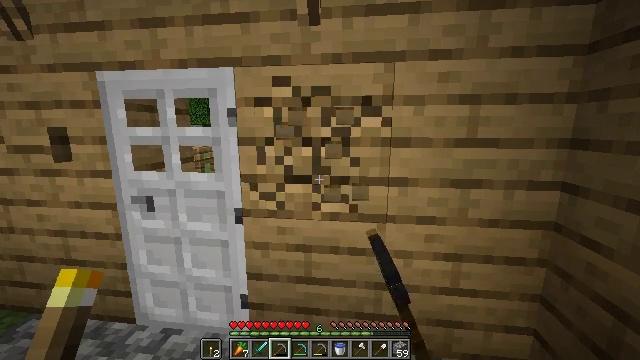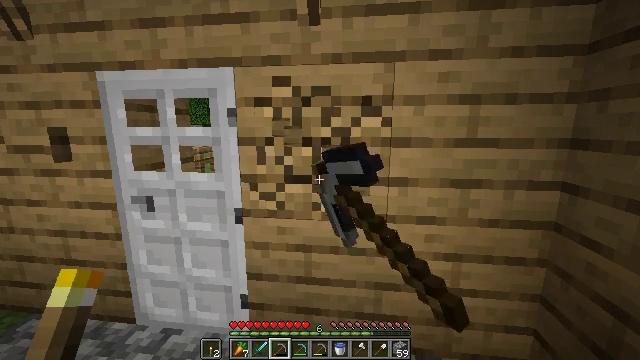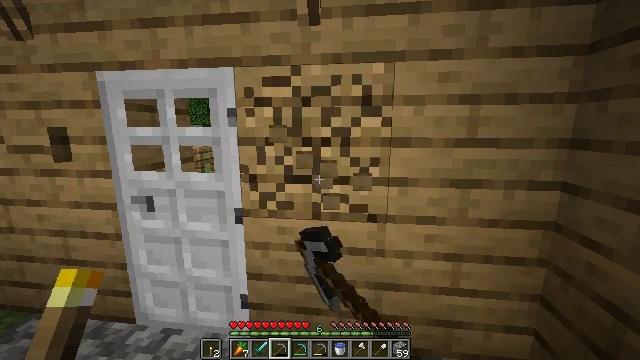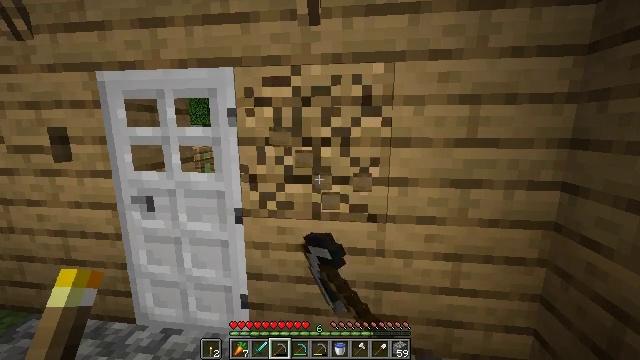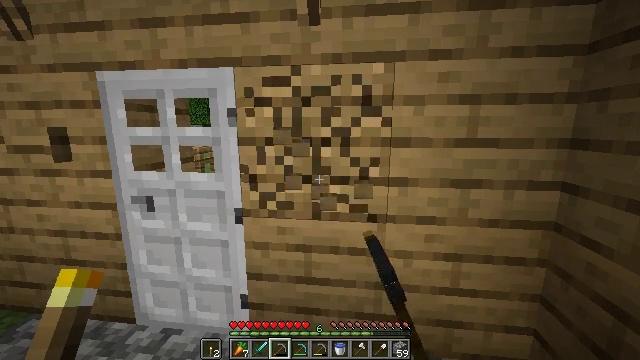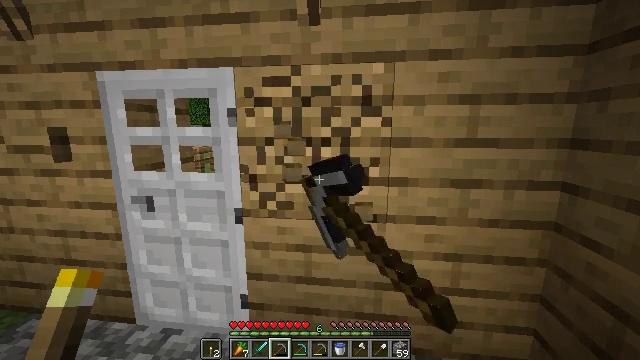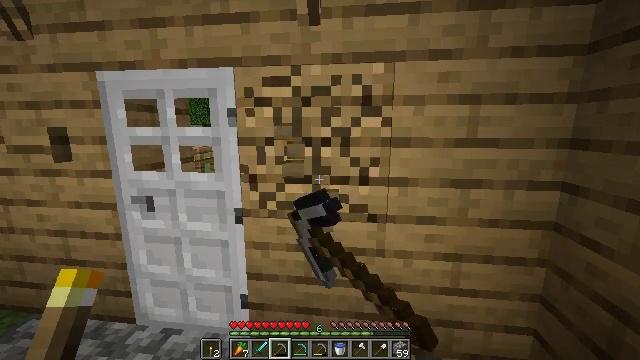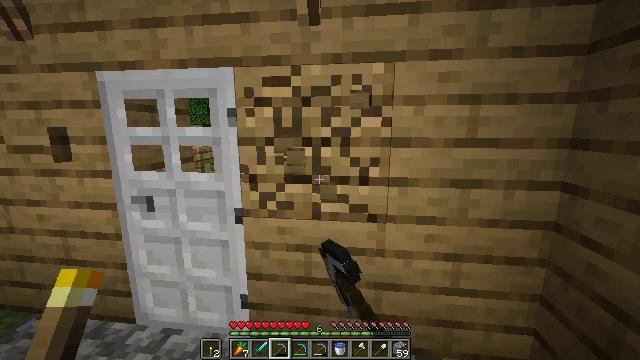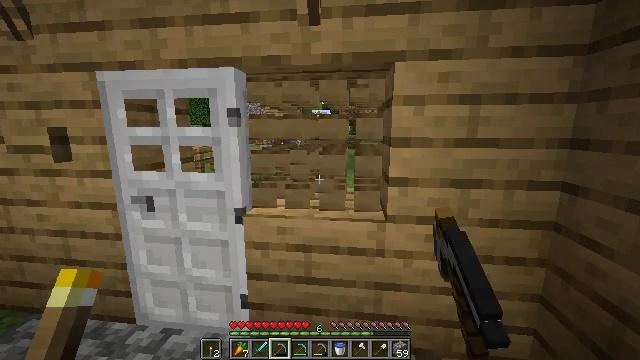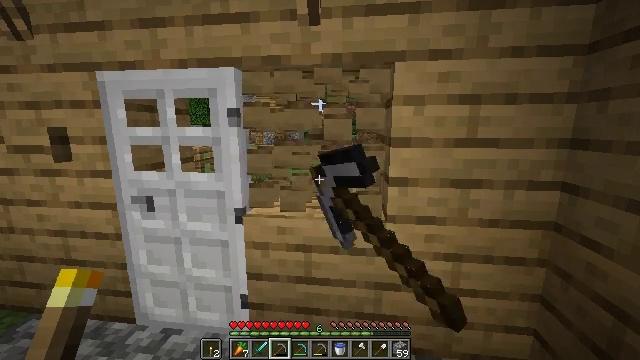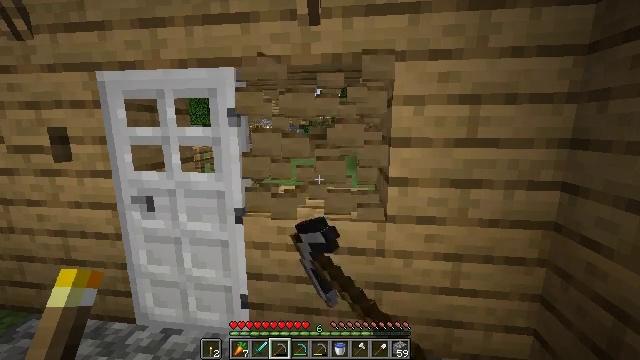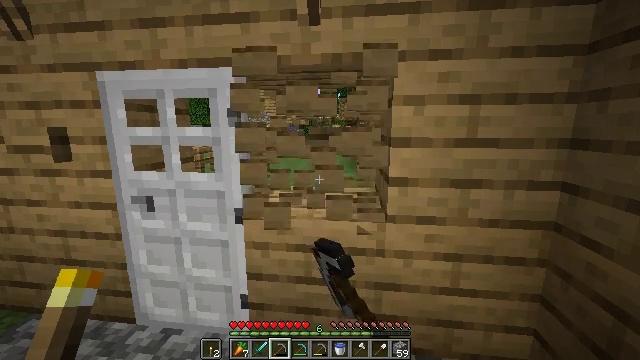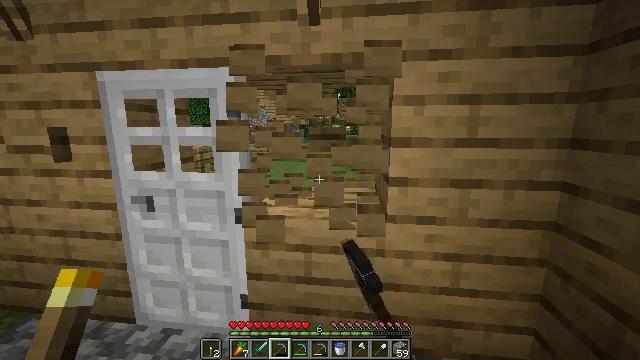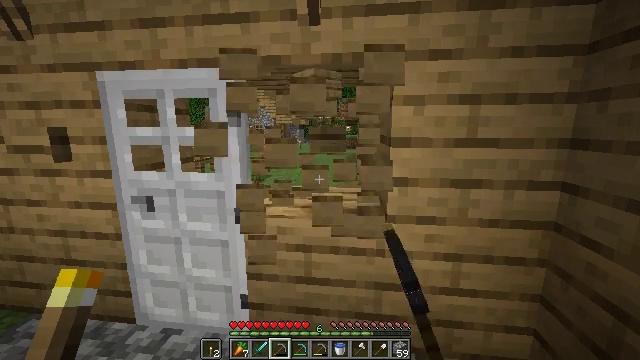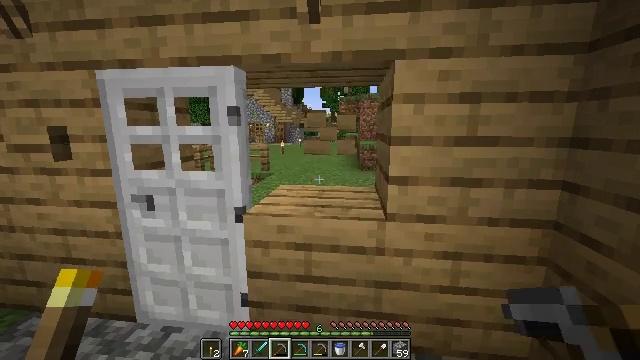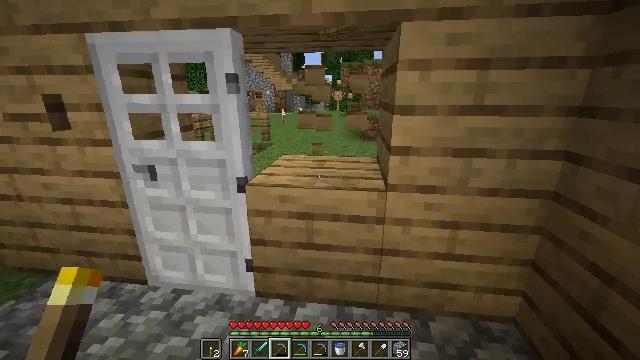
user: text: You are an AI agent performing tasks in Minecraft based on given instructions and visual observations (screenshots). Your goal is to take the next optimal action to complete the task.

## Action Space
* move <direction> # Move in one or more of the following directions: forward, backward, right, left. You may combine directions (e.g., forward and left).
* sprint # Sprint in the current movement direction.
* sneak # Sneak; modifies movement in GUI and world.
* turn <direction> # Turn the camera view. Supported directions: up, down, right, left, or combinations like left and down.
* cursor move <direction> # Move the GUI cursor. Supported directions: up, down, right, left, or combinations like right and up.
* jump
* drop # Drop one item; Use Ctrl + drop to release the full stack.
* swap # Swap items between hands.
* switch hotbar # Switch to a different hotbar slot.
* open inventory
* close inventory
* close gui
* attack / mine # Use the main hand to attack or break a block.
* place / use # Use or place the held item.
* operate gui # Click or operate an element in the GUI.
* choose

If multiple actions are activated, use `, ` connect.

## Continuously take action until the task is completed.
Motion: motion action
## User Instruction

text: Attack the oak planks to recycle it.
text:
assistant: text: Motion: attack / mine
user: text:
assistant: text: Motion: attack / mine
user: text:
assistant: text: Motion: attack / mine
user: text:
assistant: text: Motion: attack / mine
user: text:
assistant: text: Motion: attack / mine
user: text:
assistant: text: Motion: attack / mine
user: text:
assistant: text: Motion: attack / mine
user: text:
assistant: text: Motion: attack / mine
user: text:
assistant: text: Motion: attack / mine
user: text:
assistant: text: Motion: attack / mine
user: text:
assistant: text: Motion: attack / mine
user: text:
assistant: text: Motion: attack / mine
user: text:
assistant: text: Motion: attack / mine
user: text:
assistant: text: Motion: attack / mine
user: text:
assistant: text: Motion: turn down, attack / mine
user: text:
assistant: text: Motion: turn down, attack / mine
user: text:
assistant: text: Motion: attack / mine
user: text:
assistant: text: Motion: attack / mine
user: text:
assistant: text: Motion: attack / mine
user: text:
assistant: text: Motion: attack / mine
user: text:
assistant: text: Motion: attack / mine
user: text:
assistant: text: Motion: attack / mine
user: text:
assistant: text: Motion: attack / mine
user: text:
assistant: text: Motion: attack / mine
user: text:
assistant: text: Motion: attack / mine
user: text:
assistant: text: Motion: attack / mine
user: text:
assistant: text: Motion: attack / mine
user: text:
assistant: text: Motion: attack / mine
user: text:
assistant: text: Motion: attack / mine
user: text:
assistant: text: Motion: attack / mine